Question: Let's say you have three image files: 'walkleft1.png', 'walkleft2.png' and 'walkleft3.png'.
How do you use these images to play an animation while pressing a key?
Is there a way to do this without having to use a sprite sheet?
Left walking sprites:
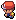
Answer: The classic way to do it is to make each texture correspond with a number. You can then store the stage of the animation and show the correct frame depending on the number, increasing it every certain number of milliseconds and resetting the number to 0 when it reaches the maximum value. I'm sure there are plenty of resources online that give examples. But, here's some pseudo-code to give you some ideas:
'''
class animation
stage = 0
image_array = []
constructor(images)
for image in images
image_array.add_item(image)
next()
stage++
if stage > image_array.length
stage = 0
return image_array[stage]
'''
Then, call 'next()' every time you want to update in your game loop.